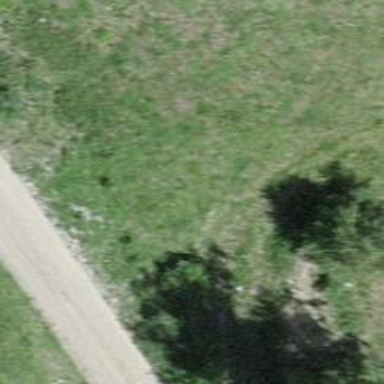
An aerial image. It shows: Grass track with grade 5 tracktype.